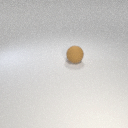
large brown rubber sphere